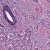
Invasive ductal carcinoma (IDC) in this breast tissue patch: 1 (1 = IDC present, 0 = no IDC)